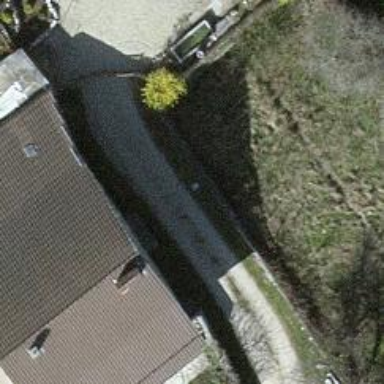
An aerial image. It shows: Simple house.